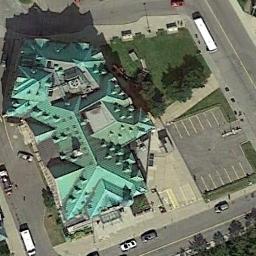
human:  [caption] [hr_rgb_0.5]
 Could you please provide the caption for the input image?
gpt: A church with a cyan roof, Surrounded by trees and a road, Many cars on the road .

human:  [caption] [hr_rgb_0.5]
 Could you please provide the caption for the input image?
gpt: The church with some mint green sloping roofs and a parking lot is next to it .

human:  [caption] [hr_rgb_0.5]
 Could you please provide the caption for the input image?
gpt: The church is made of brown brick with an umbrella like roof in the center .

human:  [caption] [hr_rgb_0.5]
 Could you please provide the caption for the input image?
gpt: Many cars are near the church .

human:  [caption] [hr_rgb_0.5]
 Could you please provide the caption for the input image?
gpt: There is a green church next to the road .